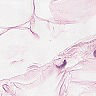
Metastatic tissue present: no